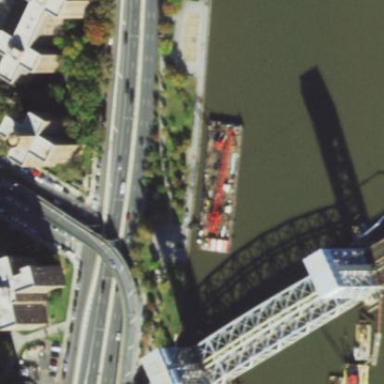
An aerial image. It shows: Lift bridge with truss structure.